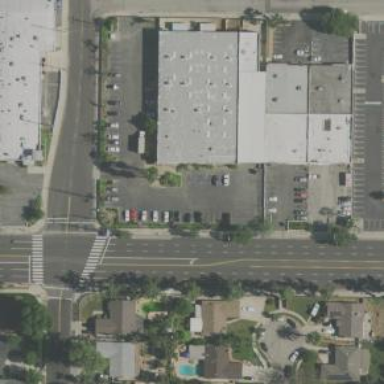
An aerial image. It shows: Commercial building.